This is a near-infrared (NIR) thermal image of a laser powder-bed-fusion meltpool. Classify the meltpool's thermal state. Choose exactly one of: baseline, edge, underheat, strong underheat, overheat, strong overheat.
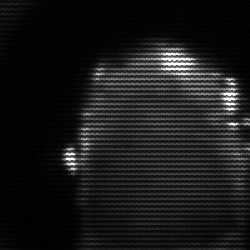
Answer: baseline